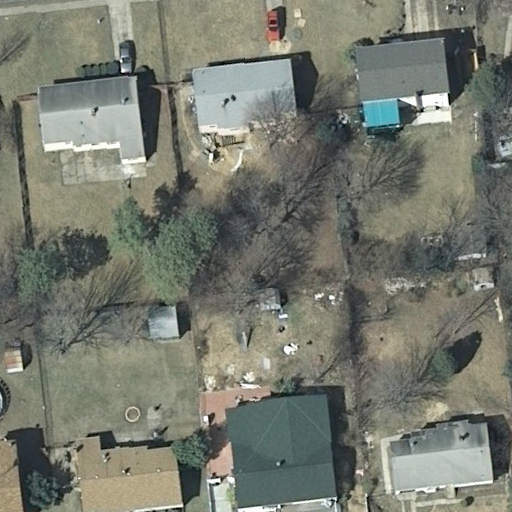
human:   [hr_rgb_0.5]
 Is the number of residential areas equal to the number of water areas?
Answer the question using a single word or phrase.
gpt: no

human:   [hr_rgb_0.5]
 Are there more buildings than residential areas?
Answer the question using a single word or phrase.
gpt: yes

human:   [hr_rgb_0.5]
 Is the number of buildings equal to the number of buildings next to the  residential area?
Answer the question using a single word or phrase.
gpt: yes

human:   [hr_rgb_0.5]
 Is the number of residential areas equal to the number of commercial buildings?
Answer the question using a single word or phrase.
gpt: no

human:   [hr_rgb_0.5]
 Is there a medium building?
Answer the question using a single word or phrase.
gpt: yes

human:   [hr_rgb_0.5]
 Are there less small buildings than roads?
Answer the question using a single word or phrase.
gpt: no

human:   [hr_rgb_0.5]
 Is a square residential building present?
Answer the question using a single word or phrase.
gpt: no

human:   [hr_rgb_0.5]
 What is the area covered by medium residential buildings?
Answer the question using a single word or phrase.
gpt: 1837m2

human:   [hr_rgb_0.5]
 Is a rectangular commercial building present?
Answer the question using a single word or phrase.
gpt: no

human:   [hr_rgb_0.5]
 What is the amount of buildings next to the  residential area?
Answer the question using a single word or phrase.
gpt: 10

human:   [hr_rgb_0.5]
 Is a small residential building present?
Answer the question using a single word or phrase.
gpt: yes

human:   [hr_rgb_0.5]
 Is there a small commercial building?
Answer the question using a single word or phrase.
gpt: no

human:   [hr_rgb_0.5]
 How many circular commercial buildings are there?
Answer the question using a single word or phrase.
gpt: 0

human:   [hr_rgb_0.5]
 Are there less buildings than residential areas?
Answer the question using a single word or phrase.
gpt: no

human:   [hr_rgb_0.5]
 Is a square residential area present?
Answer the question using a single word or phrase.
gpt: no

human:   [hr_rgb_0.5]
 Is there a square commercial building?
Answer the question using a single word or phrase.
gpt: no

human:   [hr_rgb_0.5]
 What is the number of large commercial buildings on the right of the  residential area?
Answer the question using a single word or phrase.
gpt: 0

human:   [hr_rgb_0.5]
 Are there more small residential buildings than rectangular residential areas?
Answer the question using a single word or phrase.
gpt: no

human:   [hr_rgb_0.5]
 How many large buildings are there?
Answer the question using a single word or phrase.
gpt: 0

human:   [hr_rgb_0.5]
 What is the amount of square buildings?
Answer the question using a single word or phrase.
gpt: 0

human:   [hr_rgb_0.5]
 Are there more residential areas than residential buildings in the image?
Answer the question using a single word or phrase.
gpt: no

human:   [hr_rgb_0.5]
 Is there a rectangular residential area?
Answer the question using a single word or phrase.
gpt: yes

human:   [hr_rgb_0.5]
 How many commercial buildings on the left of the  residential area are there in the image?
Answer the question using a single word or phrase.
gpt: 0

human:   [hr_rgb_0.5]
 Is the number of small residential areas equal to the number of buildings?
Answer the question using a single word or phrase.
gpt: no

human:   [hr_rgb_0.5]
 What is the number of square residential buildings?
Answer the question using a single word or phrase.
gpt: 0

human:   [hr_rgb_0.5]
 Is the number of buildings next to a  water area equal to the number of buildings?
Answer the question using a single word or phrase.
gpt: no

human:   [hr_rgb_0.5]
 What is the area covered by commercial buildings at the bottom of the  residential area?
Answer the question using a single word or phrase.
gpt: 0m2

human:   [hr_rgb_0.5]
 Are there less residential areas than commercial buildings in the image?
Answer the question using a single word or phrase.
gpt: no

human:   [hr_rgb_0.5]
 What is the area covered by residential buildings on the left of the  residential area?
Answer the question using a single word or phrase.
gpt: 0m2

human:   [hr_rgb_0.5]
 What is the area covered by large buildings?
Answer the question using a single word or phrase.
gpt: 0m2

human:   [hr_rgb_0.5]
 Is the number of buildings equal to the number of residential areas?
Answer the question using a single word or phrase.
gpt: no

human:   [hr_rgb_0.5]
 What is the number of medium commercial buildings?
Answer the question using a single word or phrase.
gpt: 0

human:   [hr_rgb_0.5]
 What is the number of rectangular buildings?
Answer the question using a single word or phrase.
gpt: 4

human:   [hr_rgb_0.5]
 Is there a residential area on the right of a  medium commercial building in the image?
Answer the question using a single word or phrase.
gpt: no

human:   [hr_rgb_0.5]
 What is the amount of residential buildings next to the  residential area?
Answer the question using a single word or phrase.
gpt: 8

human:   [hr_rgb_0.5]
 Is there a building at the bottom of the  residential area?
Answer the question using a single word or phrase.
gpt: no